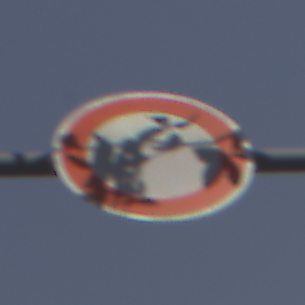
Verkehrszeichen: VerbotFahrzeugeAllerArt
Umgebung: Outdoor, Suburban
Tageszeit: SunriseSunset
Wetter: Clear
Licht: Natural
Jahreszeit: NotSpecified
Kontrast: LowContrast